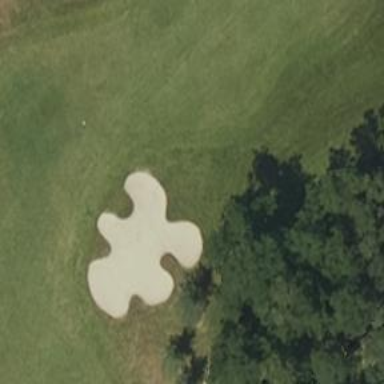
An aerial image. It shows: Golf bunker.